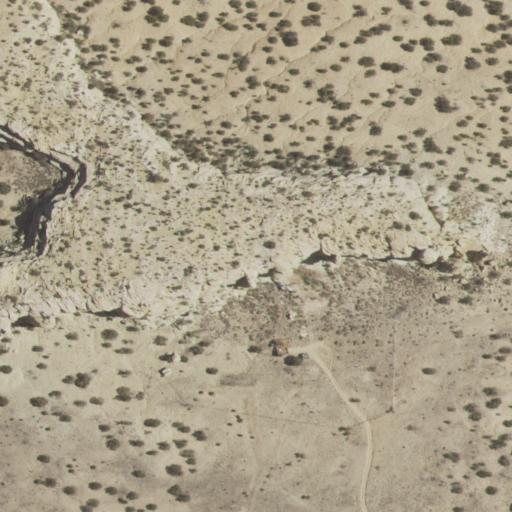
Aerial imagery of mountain in New Mexico named Flour Butte containing only shrub